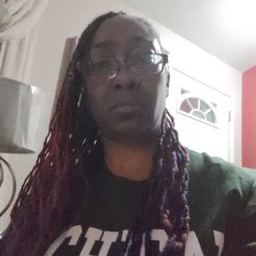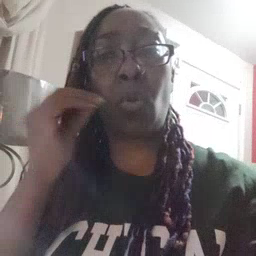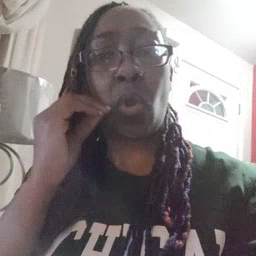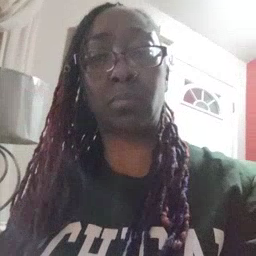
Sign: home